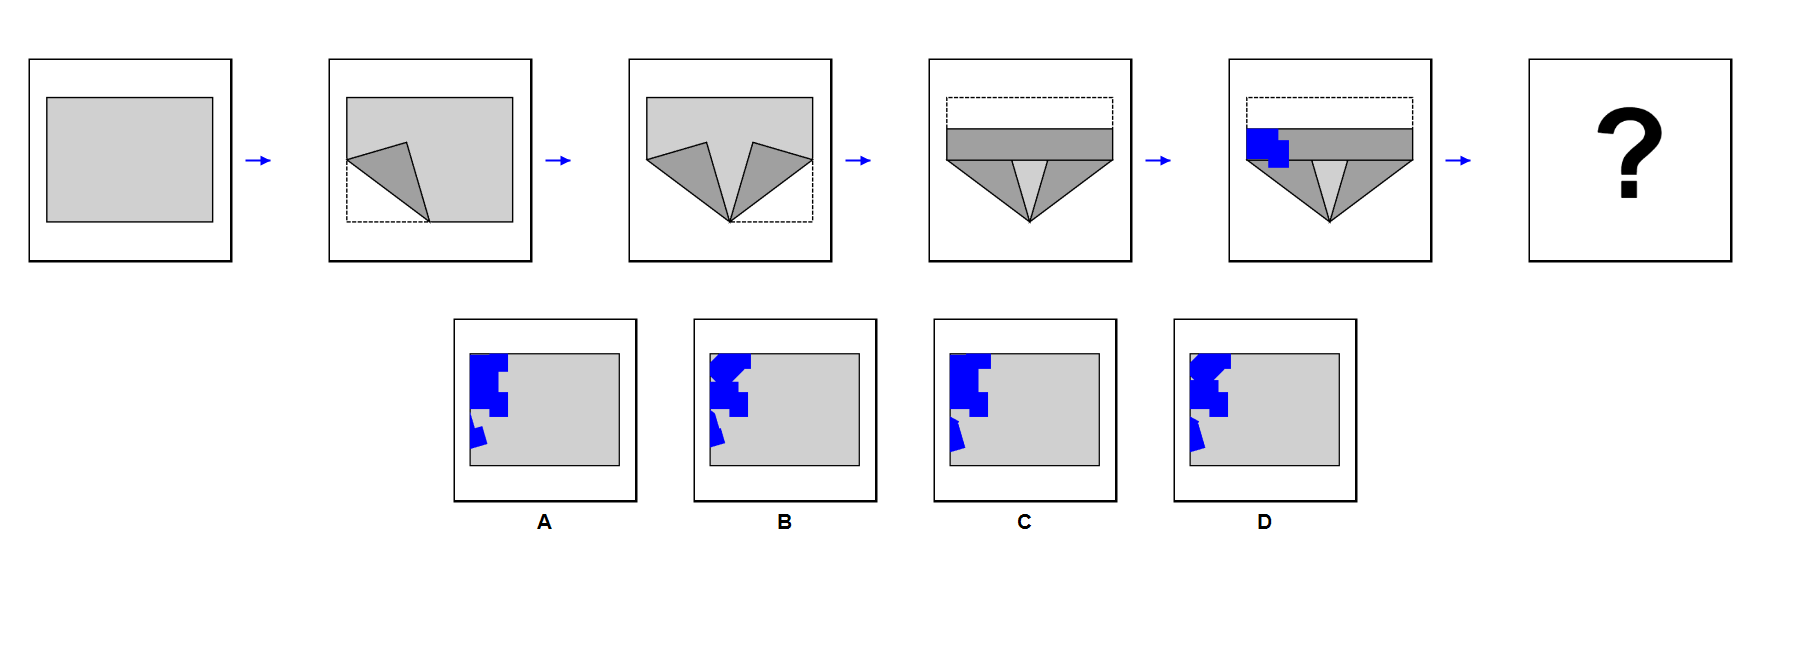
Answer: A